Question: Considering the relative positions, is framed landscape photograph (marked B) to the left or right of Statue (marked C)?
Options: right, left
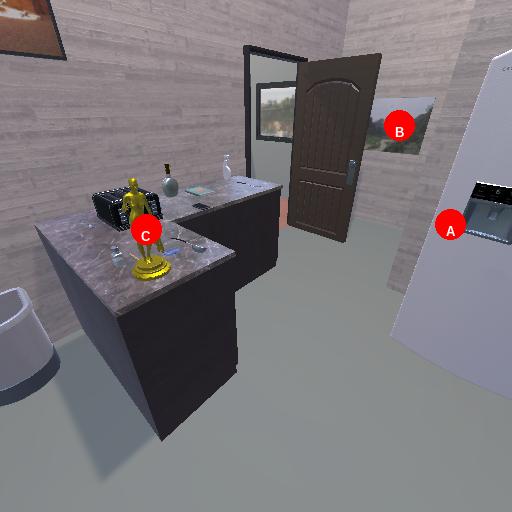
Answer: right